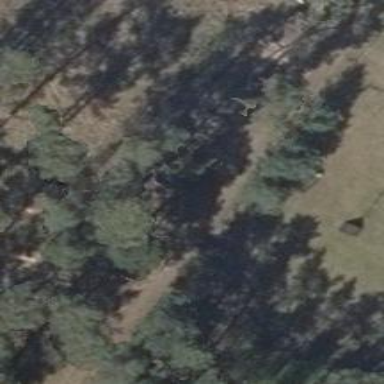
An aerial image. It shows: Row of trees in natural setting.